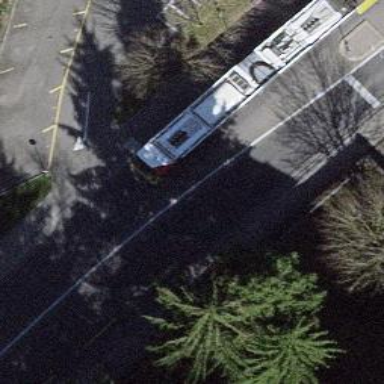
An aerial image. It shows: Bus stop for trolleybuses with designated stop position for public transport.